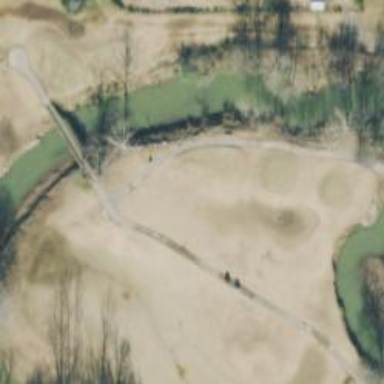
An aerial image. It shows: Path used for both walking and golf.